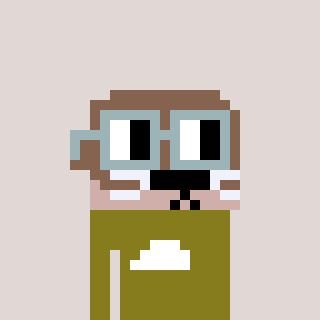
a pixel art character with square dark gray glasses, a otter-shaped head and a gunk-colored body on a warm background